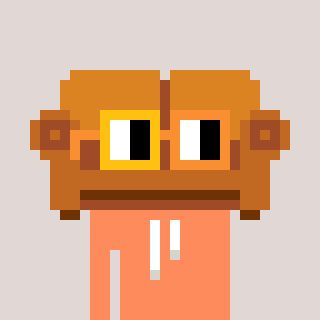
a pixel art character with square yellow and orange glasses, a couch-shaped head and a peachy-colored body on a warm background